Question: This is my code
'''
ggplot(apartment,
aes(x=AnnualPrice,
y=Region,
color=Region))+
labs(title = "The Annual Price of Apartments in Different Regions",
subtitle="Jabodetabek Region",
x="Annual Price",
y="Region")+
geom_jitter(size=1.5)+
scale_x_continuous(labels = scales::unit_format(prefix = "Rp",unit = ""))+
theme_minimal()+
theme(plot.title = element_text(hjust=.5),
plot.subtitle = element_text(hjust=.5),
axis.title = element_text(size=15),
legend.position = "none")
'''
and this is the result

but i want reordered it by region count.
I've tried this code, but it gives me an error
'''
ggplot(apartment,
aes(x=AnnualPrice,
y=reorder(Region,count),
color=Region))+
labs(title = "The Annual Price of Apartments in Different Regions",
subtitle="Jabodetabek Region",
x="Annual Price",
y="Region")+
geom_jitter(size=1.5)+
scale_x_continuous(labels = scales::unit_format(prefix = "Rp",unit = ""))+
theme_minimal()+
theme(plot.title = element_text(hjust=.5),
plot.subtitle = element_text(hjust=.5),
axis.title = element_text(size=15),
legend.position = "none")
'''
any suggestions ???
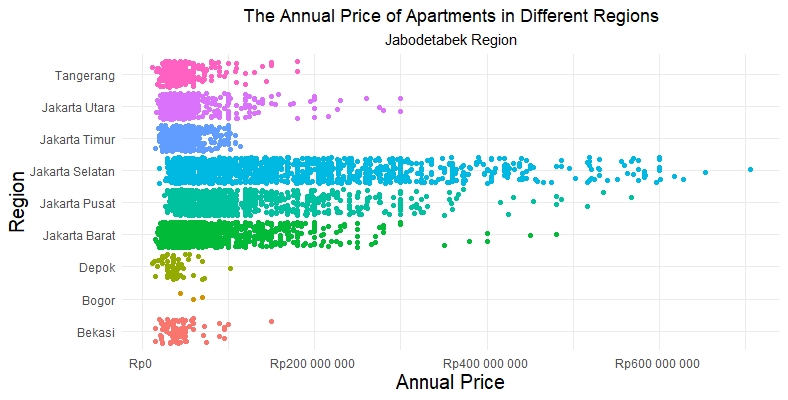
Answer: Just about every issue with 'ggplot2' that starts with is resolved with 'factor' and 'levels'.
'''
mt <- mtcars
mt$cyl <- factor(mt$cyl)
levels(mt$cyl)
# [1] "4" "6" "8"
library(ggplot2)
ggplot(mt, aes(mpg, cyl, color = cyl)) + geom_jitter(size=3, height=0.1)
'''
<URL>
'''
mt <- mtcars
mt$cyl <- factor(mt$cyl, levels = names(sort(table(mt$cyl), descending=TRUE)))
levels(mt$cyl)
# [1] "6" "4" "8"
ggplot(mt, aes(mpg, cyl, color = cyl)) + geom_jitter(size=3, height=0.1)
'''
<URL>